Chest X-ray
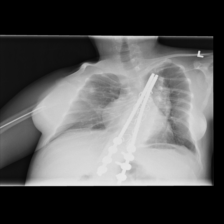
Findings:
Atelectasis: negative
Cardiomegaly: negative
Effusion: negative
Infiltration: negative
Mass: negative
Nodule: negative
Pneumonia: negative
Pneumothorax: negative
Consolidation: negative
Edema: negative
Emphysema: negative
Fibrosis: negative
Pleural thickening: negative
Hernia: negative